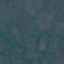
Land use / land cover class: HerbaceousVegetation